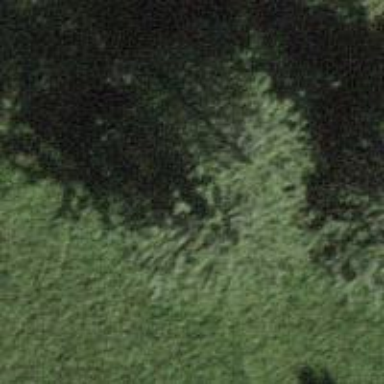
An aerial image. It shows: Evergreen needle-leaved tree.